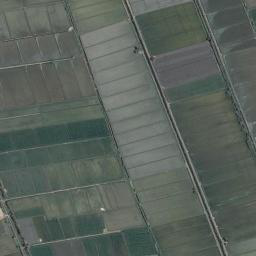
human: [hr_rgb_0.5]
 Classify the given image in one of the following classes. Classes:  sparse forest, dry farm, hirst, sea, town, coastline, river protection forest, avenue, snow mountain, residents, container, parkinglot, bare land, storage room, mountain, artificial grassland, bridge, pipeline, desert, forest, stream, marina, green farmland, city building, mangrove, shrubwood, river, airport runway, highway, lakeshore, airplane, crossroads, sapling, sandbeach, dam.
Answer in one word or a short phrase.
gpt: green farmland